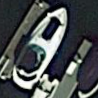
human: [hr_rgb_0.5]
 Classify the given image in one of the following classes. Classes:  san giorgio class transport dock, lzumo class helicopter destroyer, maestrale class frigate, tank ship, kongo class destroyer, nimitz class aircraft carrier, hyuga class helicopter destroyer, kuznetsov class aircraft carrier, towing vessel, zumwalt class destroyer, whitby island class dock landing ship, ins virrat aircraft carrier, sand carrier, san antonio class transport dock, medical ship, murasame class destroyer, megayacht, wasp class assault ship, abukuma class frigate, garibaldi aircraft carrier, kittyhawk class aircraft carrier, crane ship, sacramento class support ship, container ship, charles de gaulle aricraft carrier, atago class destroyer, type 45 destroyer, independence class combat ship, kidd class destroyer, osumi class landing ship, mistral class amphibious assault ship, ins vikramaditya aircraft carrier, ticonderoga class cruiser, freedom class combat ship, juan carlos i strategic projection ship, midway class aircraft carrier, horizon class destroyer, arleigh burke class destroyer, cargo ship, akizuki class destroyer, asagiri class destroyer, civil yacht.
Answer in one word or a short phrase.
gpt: Civil yacht